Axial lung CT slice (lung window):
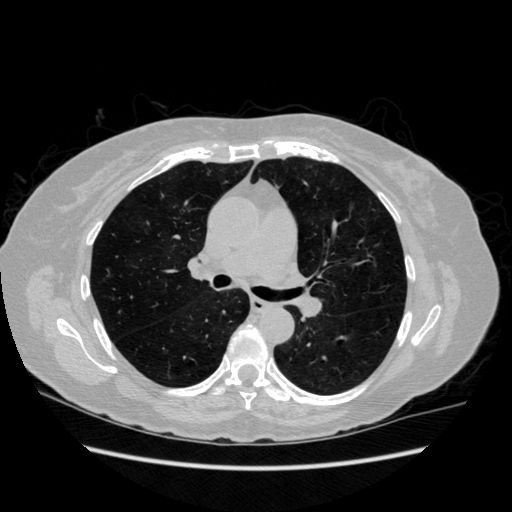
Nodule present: no